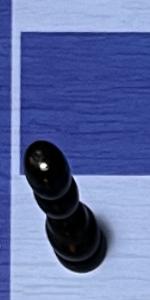
Label: Pawn_Black